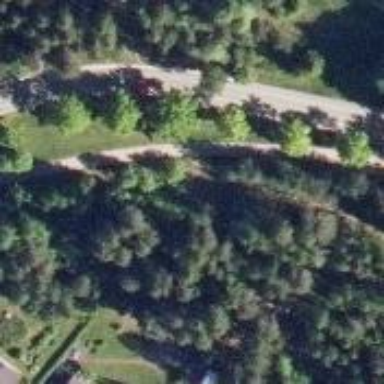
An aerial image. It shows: Path.